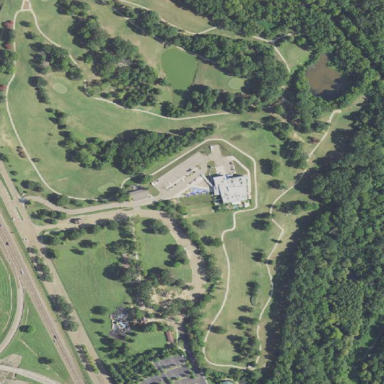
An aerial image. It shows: Golf course surrounded by greenery.